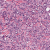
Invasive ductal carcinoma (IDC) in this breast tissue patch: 1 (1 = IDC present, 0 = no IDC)